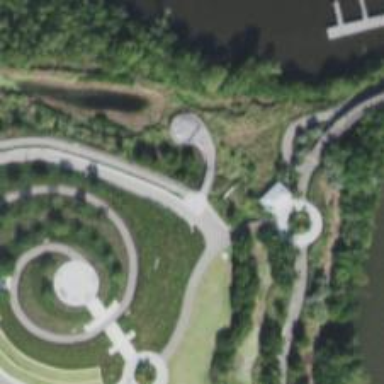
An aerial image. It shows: Memorial site with historic significance.